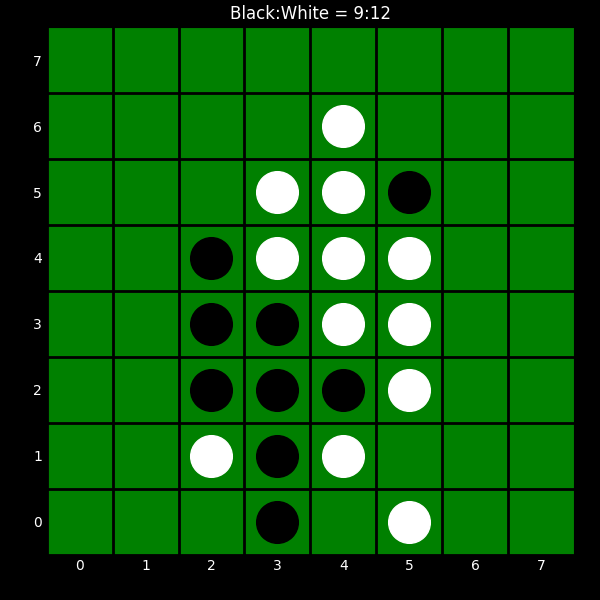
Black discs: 9
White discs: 12